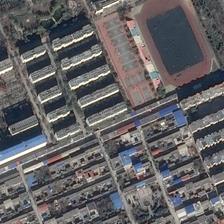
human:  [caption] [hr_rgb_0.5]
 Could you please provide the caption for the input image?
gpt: the exercise yard is parallel with residential buildings .

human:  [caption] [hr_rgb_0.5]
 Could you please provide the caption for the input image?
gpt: a large old football field and a road nearby .

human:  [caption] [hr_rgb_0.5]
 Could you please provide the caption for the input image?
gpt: many buildings are around a playground with a row of basketball field near to it .

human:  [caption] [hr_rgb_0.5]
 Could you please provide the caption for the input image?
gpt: a playground with many basketball fields next to it is semisurrounded by many buildings .

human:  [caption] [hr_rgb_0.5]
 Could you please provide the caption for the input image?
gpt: a playground with a row of basketball fields are semi-surrounded by many houses .